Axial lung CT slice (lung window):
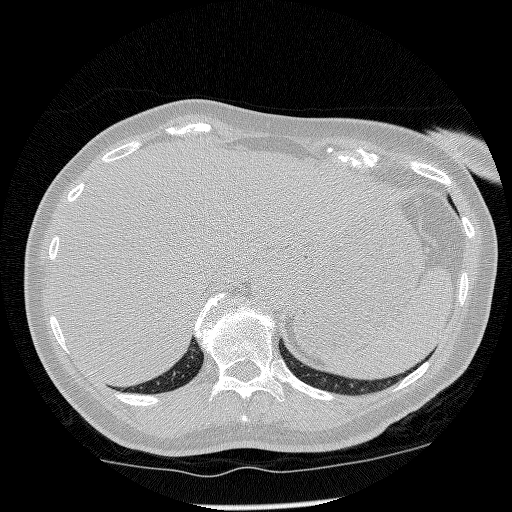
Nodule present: no